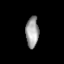
Tissue: lung
Cell type: Smooth muscle cells
Senescence score: 0.6701
Nuclear area (px): 391
Mean DAPI intensity: 157.506